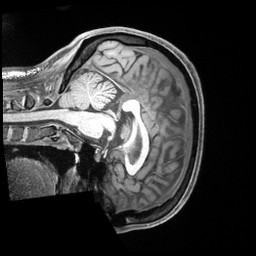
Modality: T1w
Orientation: sagittal
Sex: female
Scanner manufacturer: siemens
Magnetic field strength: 3 T
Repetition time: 2.4 s
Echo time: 0.00225 s